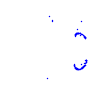
Particle: proton